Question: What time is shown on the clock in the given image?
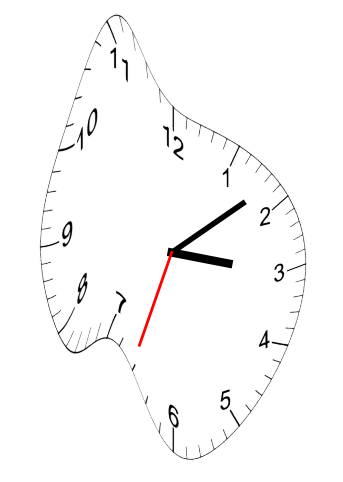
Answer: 03:08:33